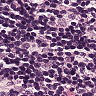
Metastatic tissue present: no